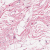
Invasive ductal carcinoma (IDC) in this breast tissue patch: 0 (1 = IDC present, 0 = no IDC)